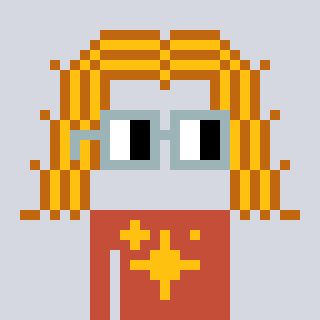
a pixel art character with square dark gray glasses, a hair-shaped head and a rust-colored body on a cool background